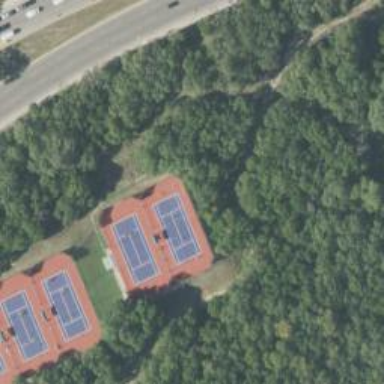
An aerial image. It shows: Tennis court in leisure pitch.